Field crop: maize
Growth stage: 2
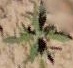
Species: atriplex